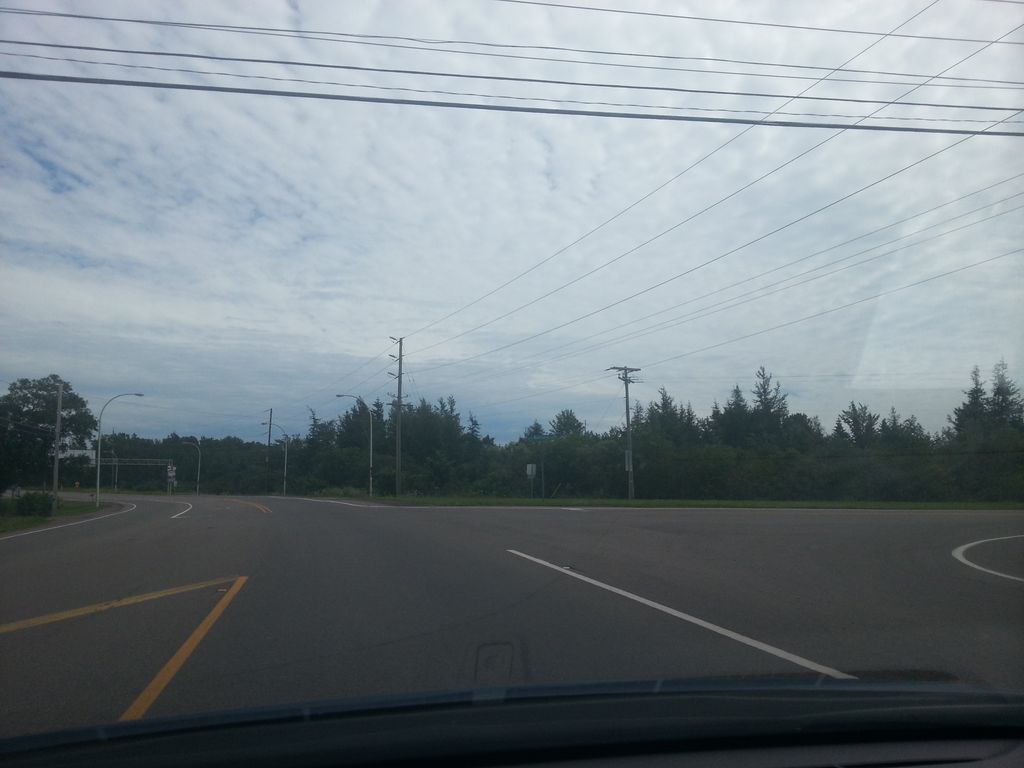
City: charlottetown